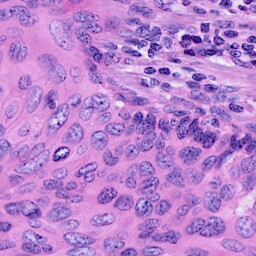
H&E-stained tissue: Cervix